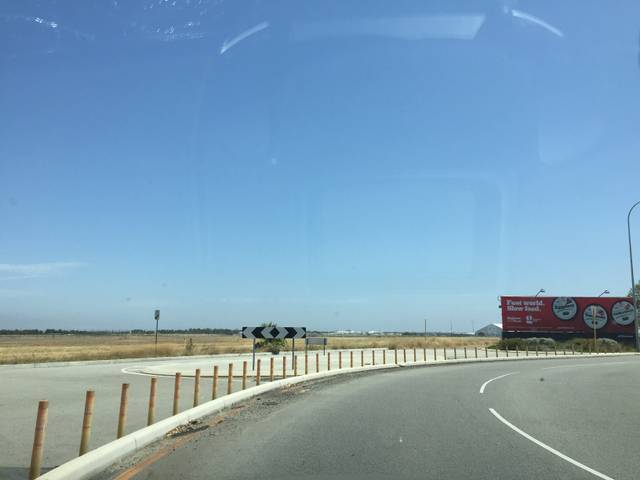
Region: Australia
Coordinates: -31.956, 115.969